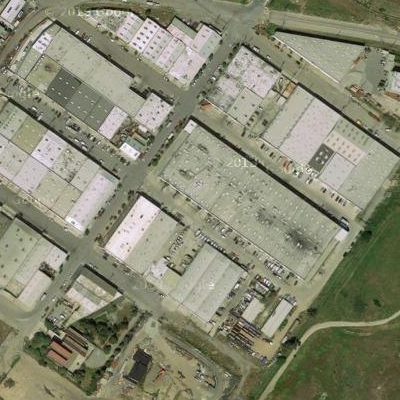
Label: cIndustry